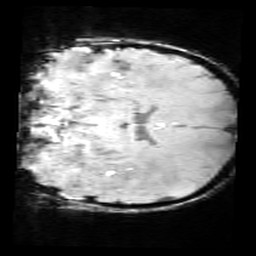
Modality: SWI
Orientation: coronal
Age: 11
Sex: male
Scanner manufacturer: siemens
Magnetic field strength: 3 T
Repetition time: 0.027 s
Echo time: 0.02 s